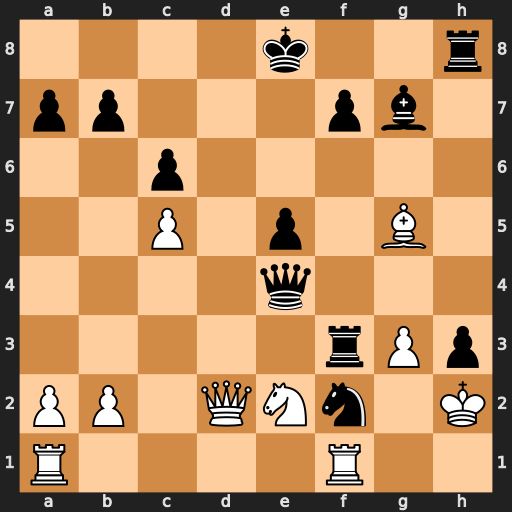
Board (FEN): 4k2r/pp3pb1/2p5/2P1p1B1/4q3/5rPp/PP1QNn1K/R4R2
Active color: w
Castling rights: k
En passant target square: -
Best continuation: Qd8#